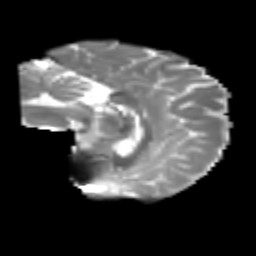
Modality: T2w
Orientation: sagittal
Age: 31
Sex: female
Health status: healthy